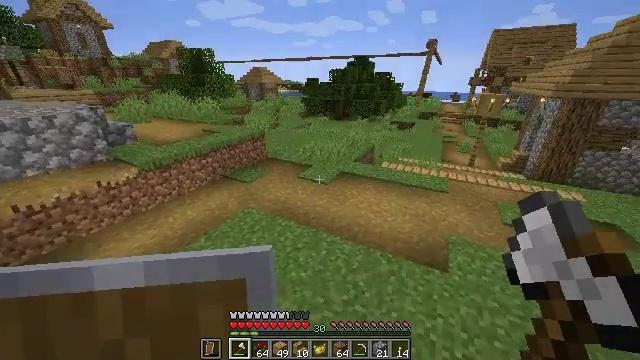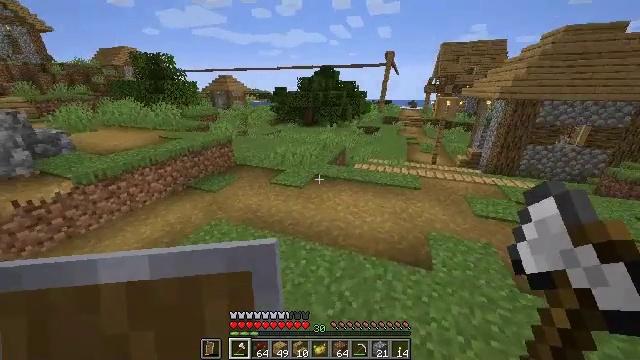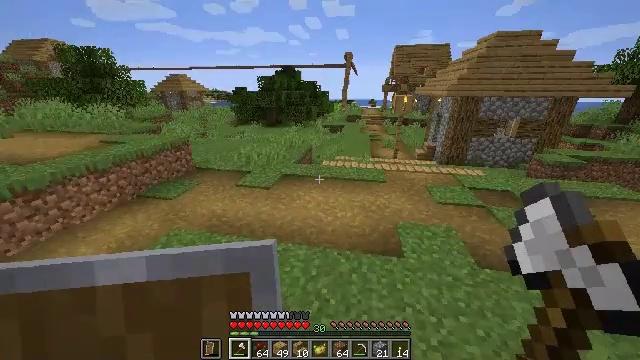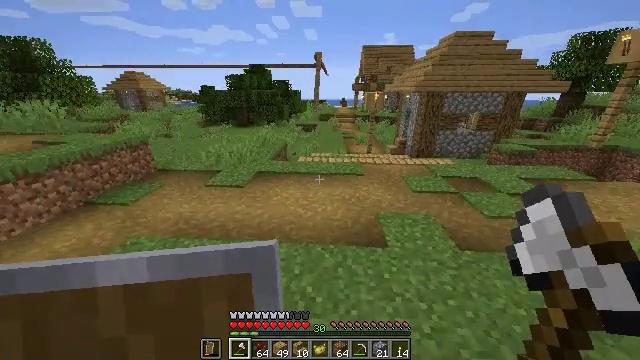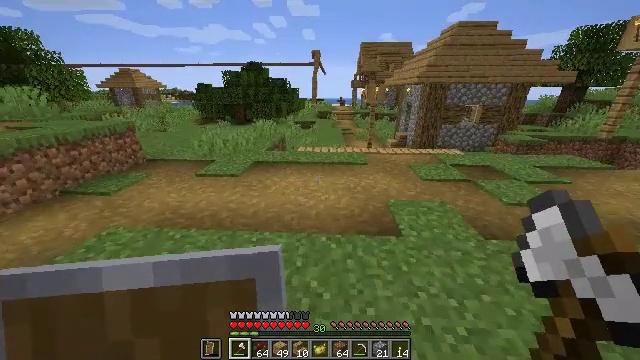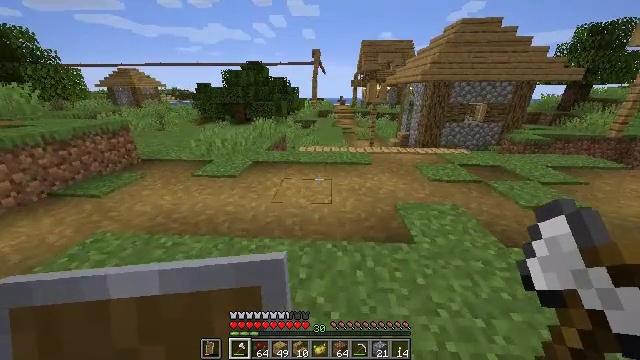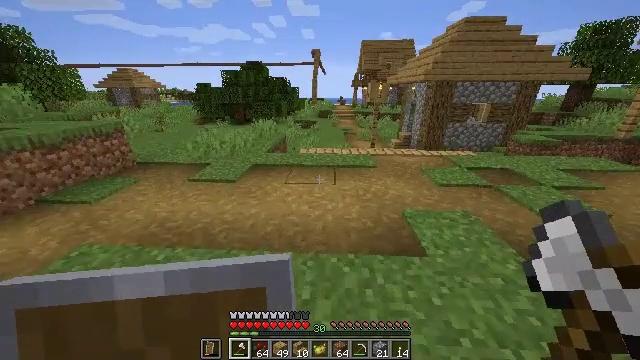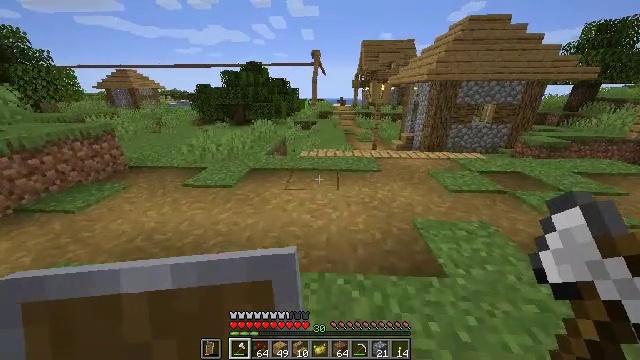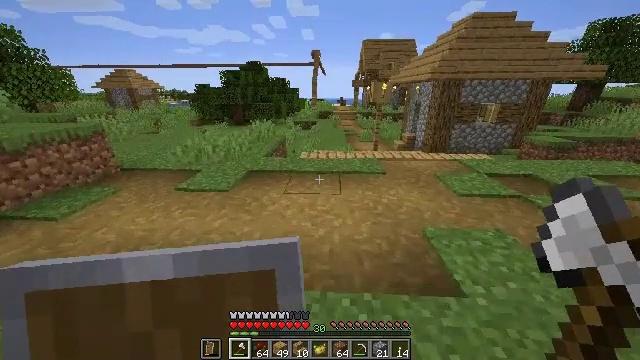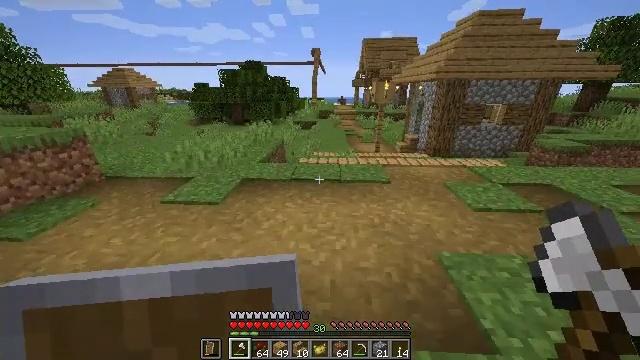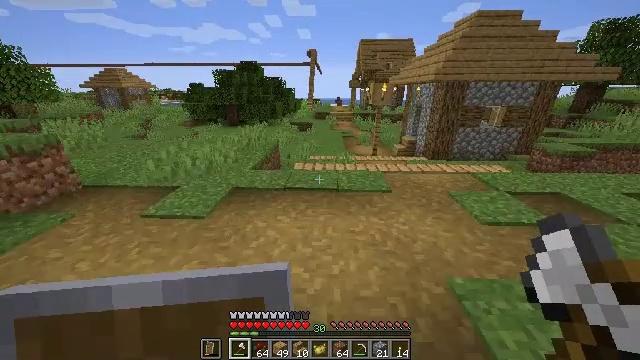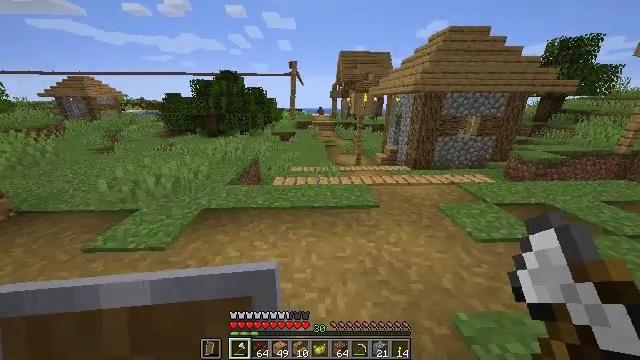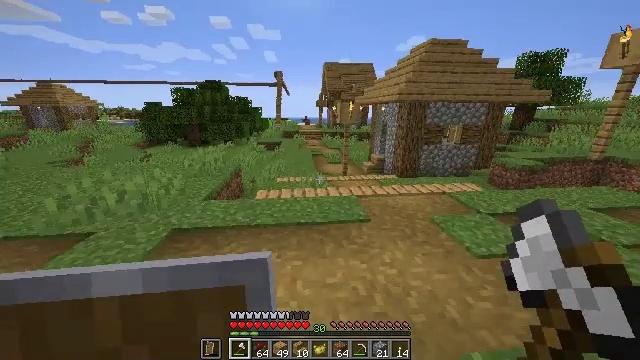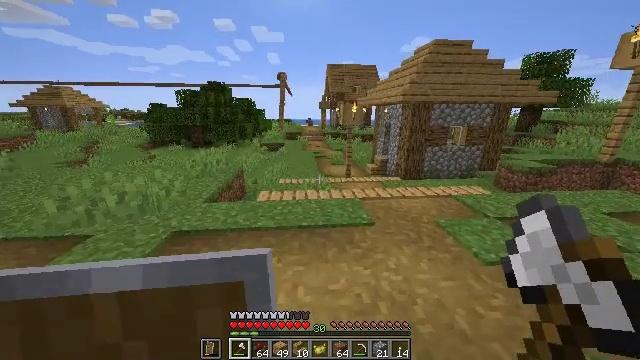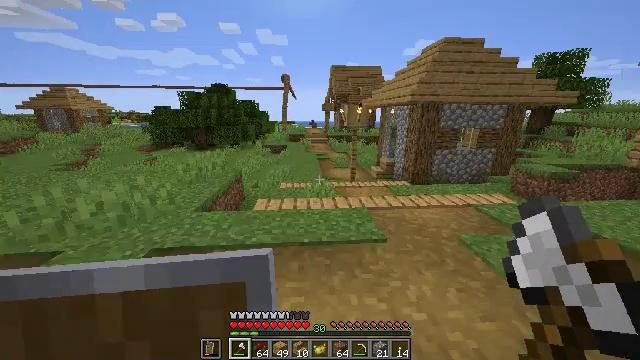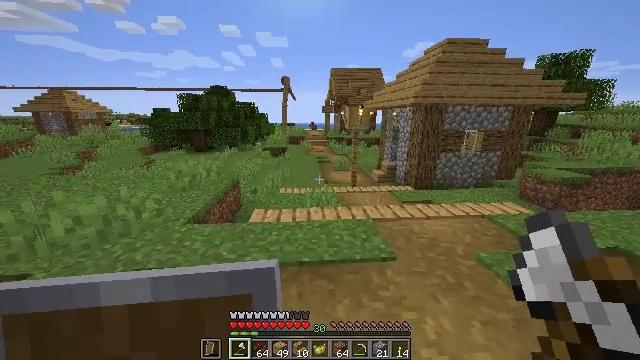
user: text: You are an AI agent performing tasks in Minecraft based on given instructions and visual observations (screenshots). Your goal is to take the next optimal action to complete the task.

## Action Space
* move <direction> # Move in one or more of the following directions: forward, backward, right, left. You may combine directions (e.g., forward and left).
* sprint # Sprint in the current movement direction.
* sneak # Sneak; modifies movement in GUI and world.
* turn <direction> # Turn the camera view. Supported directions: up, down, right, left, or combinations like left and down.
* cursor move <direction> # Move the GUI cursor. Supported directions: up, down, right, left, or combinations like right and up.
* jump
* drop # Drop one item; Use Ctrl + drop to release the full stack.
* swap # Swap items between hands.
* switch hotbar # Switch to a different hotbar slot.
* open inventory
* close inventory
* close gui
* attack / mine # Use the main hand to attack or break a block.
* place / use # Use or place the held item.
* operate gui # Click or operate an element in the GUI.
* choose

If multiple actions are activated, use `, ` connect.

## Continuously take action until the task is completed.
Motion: motion action
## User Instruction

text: Reclaim bookshelf materials.
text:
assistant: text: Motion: move forward, turn right and up
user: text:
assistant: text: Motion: move forward, turn right
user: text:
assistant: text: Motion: move forward, turn right
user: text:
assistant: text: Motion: move forward
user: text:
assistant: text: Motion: move forward
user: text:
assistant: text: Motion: move forward
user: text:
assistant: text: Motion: move forward
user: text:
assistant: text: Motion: move forward
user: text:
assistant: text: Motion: move forward
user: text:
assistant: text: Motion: move forward
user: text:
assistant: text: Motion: move forward, turn right and up
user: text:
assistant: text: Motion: move forward, turn right and up
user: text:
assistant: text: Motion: move forward
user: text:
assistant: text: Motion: move forward
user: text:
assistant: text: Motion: move forward
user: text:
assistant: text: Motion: move forward
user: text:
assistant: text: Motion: move forward
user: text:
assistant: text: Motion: move forward
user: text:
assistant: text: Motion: move forward, jump
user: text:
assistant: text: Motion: move forward, jump
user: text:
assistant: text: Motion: move forward, jump
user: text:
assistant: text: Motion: move forward, jump
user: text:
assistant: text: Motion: move forward
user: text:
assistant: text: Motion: move forward, turn down
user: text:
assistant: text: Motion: move forward
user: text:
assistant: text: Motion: move forward
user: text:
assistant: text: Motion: move forward
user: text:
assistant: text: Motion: move forward
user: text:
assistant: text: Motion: move forward
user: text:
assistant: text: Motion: move forward, jump